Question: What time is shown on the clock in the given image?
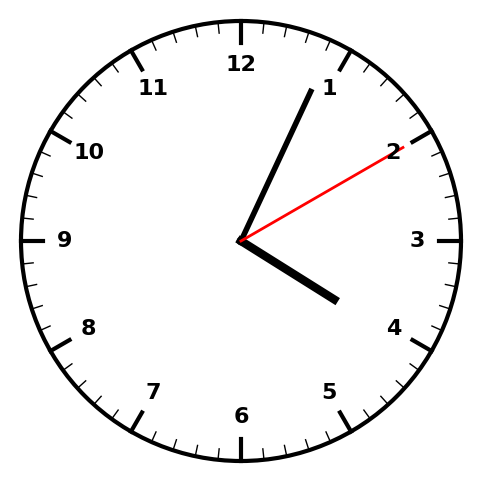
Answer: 04:04:10